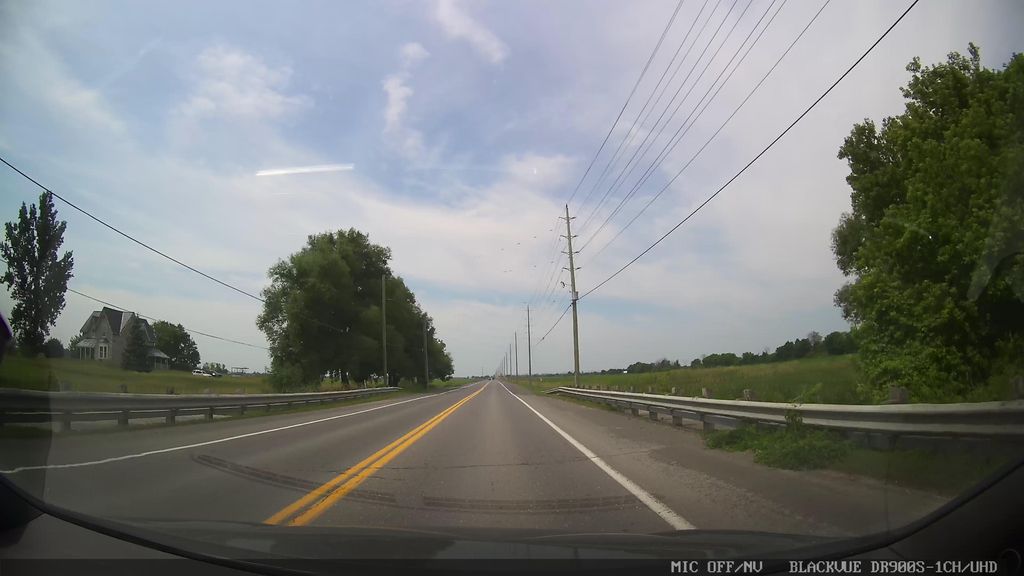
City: ottawa-gatineau